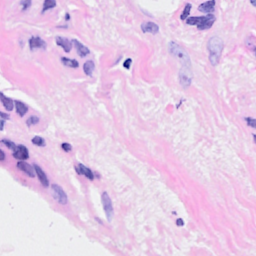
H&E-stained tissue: Breast